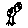
Label: bird